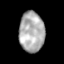
Tissue: skin
Cell type: Epithelial cells
Senescence score: 0.7656
Nuclear area (px): 990
Mean DAPI intensity: 174.084